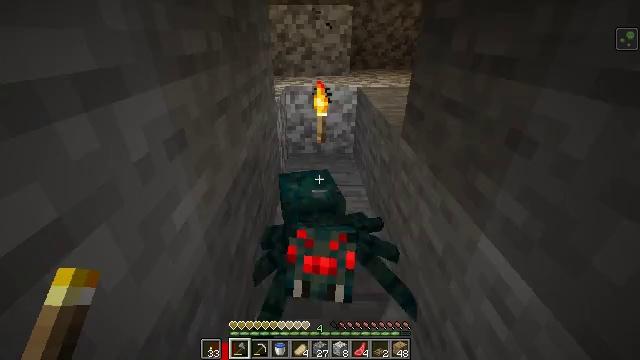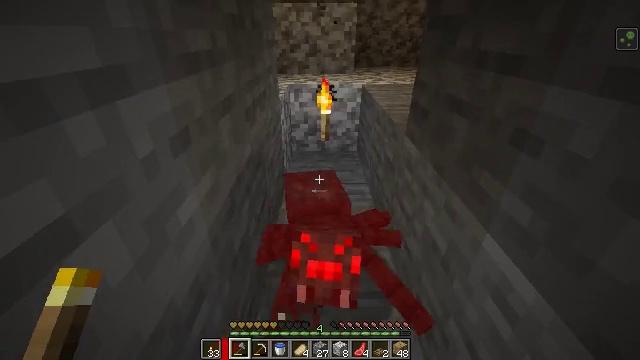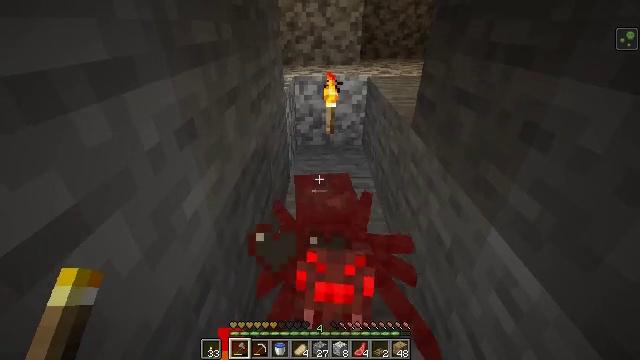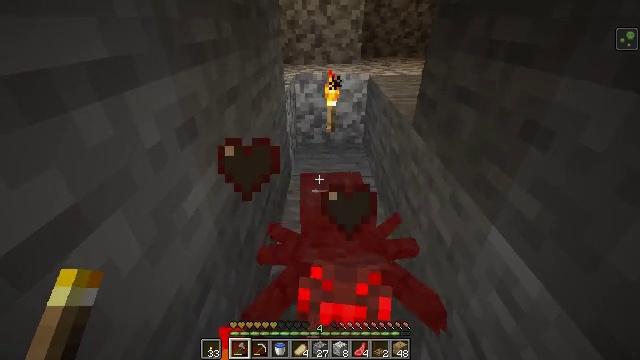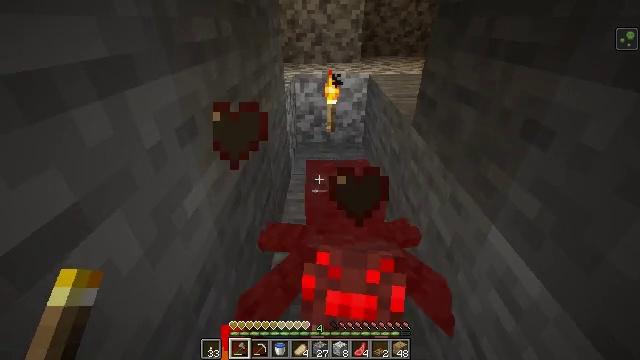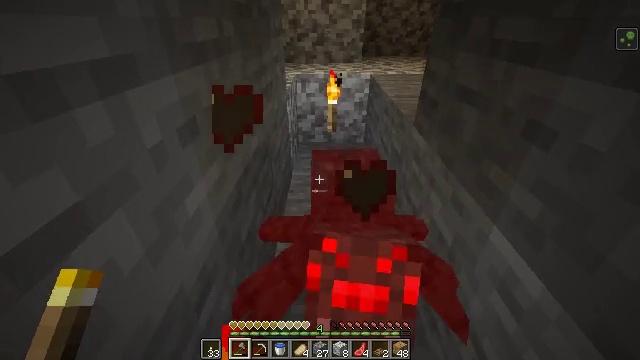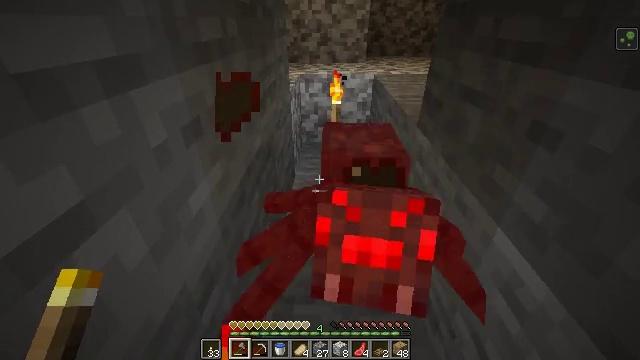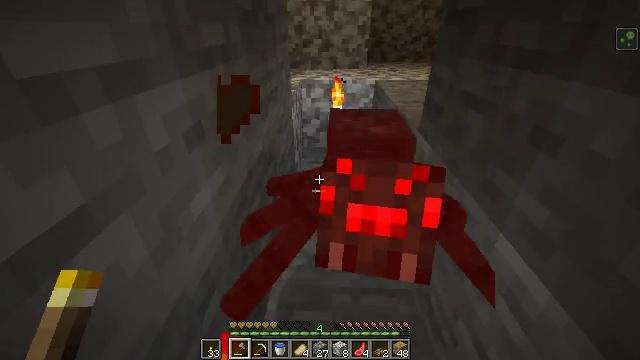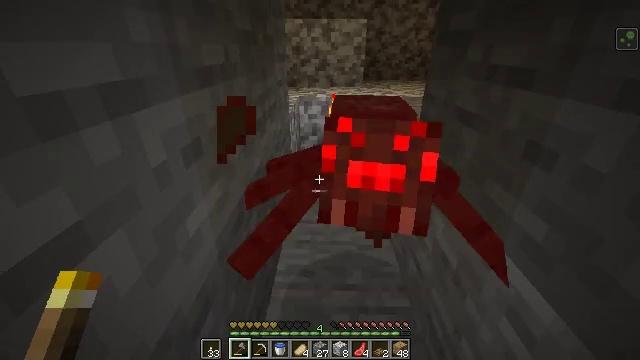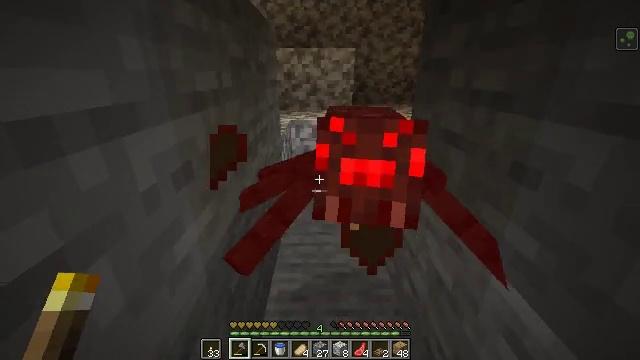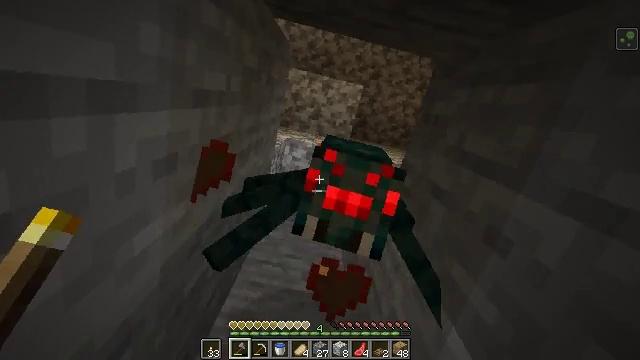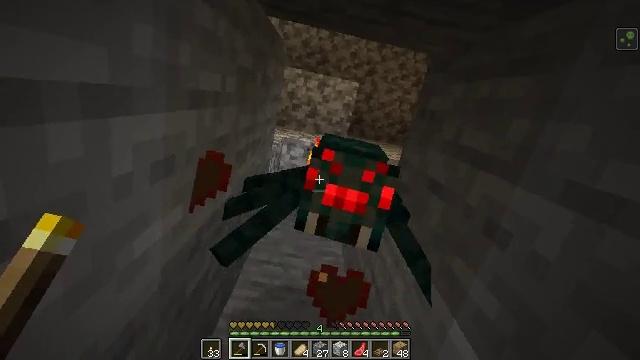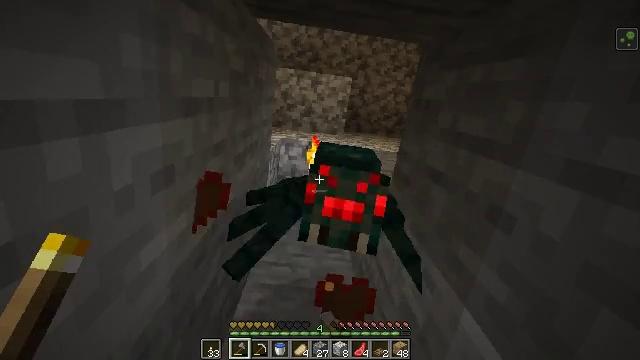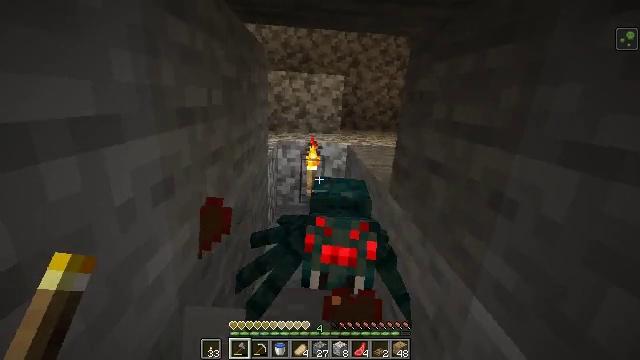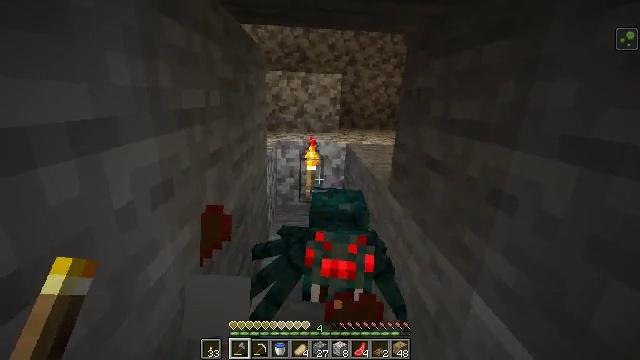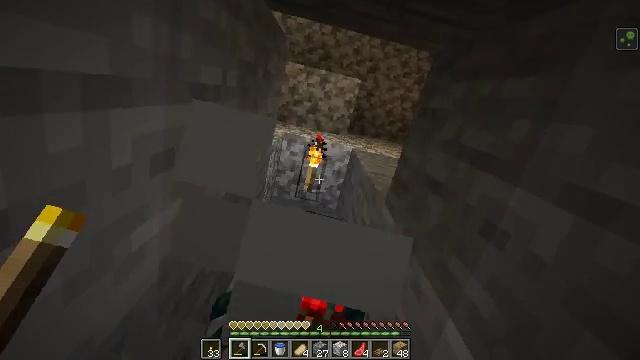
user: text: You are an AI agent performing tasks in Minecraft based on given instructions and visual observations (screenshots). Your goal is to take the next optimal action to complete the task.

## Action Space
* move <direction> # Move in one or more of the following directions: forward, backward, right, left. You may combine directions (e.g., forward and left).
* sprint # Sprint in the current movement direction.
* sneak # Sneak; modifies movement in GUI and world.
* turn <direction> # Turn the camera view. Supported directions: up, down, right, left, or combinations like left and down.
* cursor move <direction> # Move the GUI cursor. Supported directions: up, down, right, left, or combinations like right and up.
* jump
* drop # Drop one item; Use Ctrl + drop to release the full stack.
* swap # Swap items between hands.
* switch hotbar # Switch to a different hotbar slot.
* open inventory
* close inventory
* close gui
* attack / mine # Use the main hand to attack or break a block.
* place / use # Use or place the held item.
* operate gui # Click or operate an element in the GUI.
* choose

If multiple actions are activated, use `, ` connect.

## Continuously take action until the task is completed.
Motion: motion action
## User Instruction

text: Kill mobs in the caves.
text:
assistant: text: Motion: no_op
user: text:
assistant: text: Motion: turn left and down
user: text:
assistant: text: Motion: no_op
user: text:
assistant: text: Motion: no_op
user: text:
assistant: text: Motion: no_op
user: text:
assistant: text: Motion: no_op
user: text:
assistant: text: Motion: turn up
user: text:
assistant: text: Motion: turn up
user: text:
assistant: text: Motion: turn right and up
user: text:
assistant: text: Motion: turn right and up
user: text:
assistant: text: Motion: attack / mine
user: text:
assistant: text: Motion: attack / mine
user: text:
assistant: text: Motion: attack / mine
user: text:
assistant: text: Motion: no_op
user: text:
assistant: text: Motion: no_op
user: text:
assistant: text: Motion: no_op